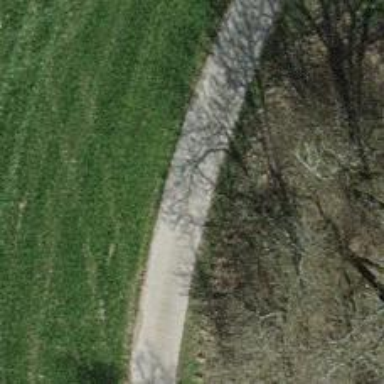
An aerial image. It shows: Well-maintained track road of grade 1.